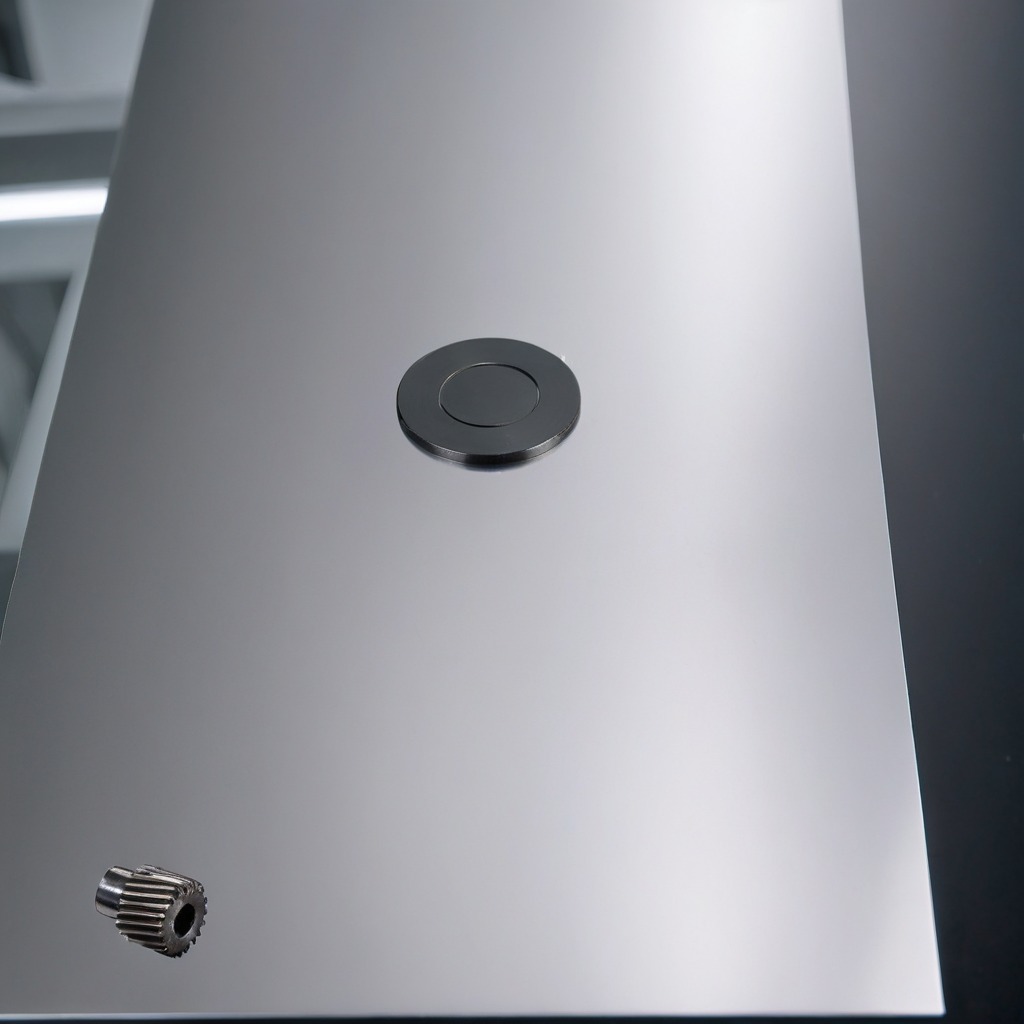
A steel gear with teeth is lying on the stainless steel table in a high-end prototyping lab.